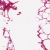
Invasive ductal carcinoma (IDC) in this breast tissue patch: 0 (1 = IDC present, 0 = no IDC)